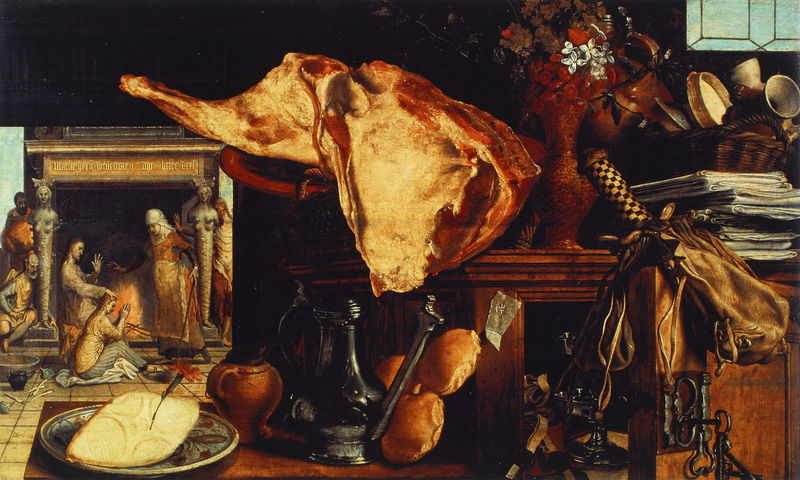
Titel: Vanitasstilleben, im Hintergrund Christus bei Maria und Martha
Künstler: Pieter Aertsen
Institution: Wien, Kunsthistorisches Museum
Schlagwörter: feuer, gemälde, haut, frauen, gelb, menschen, blume, blumen, fenster, holz, männer, tisch, zimmer, rot, schloss, tuch, barock, messer, teller, niederlande, boden, tücher, kamin, kanne, krug, stilleben, stillleben, vase, papier, schrank, figuren, essen, korb, brot, blumenstrauß, strauß, fleisch, schinken, becher, zinn, blut, geschirr, beutel, beten, jagd, karaffe, küche, köchin, beute, christus, jesus, leder, dolch, segnen, schlüssel, geöffnet, keule, brötchen, semmeln, zeitungen, martha, servietten, fleich, aertsen, 1780, schnenkel